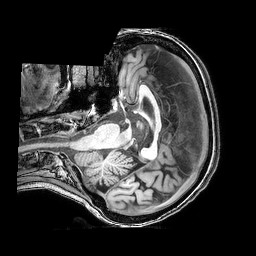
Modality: T1w
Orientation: axial
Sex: female
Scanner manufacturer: philips
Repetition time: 0.008084 s
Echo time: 0.0037 s